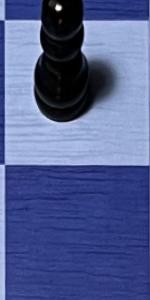
Label: Empty